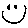
Label: smiley face